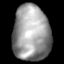
Tissue: lung
Cell type: Epithelial cells
Senescence score: 0.1496
Nuclear area (px): 2033
Mean DAPI intensity: 154.84